Question: I want to create an inset border radius for an image using CSS if possible, I am posting this question because all of the solutions I found online so far were for text and using divs.
Here is what I wish to achieve:

Thanks!
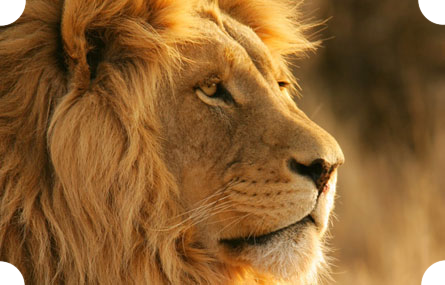
Answer: One way:
'''
<div class="container">
<div class="dot1"></div>
<div class="dot2"></div>
<div class="dot3"></div>
<div class="dot4"></div>
<img src='http://placehold.it/400x300'>
</div>
'''
CSS:
'''
.container {
position:relative;
margin:50px auto;
width:400px;
}
.dot1 {
background-color:white;
width:50px;
height:50px;
border-radius:100%;
position:absolute;
left:-25px;
top:-25px;
}
.dot2 {
background-color:white;
width:50px;
height:50px;
border-radius:100%;
position:absolute;
right:-25px;
top:-25px;
}
.dot3 {
background-color:white;
width:50px;
height:50px;
border-radius:100%;
position:absolute;
right:-25px;
bottom:-25px;
}
.dot4 {
background-color:white;
width:50px;
height:50px;
border-radius:100%;
position:absolute;
left:-25px;
bottom:-25px;
}
'''
Demo: <URL>
You can tweak it a little (size of circles/dots and dimensions), but it is pretty close, IMHO.